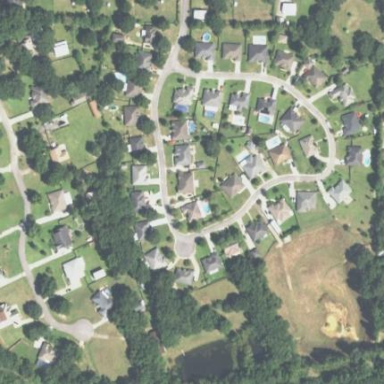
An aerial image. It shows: Single-family residential area.